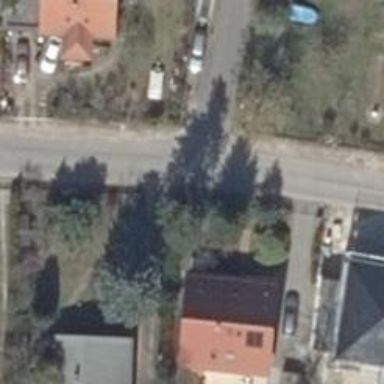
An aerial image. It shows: Footway along the road.